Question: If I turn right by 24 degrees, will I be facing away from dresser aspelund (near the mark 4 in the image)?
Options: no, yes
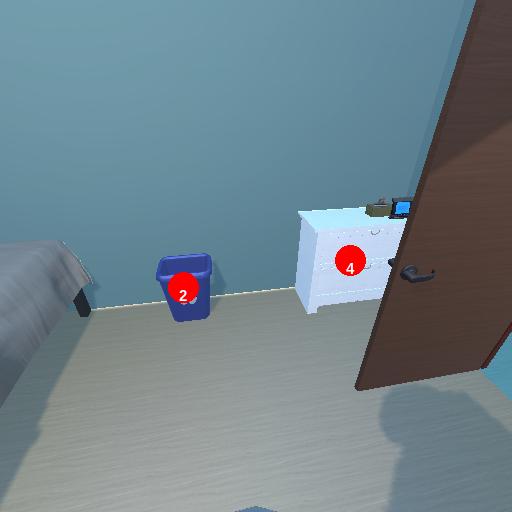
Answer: no